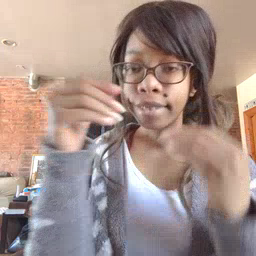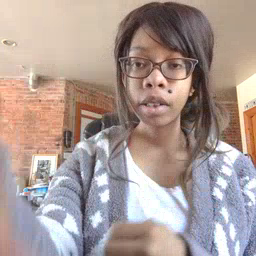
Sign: smile